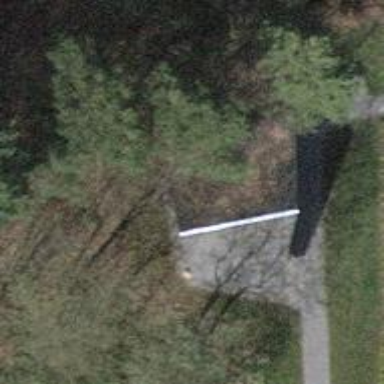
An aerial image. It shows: Picnic shelter providing place for individuals to seek refuge.